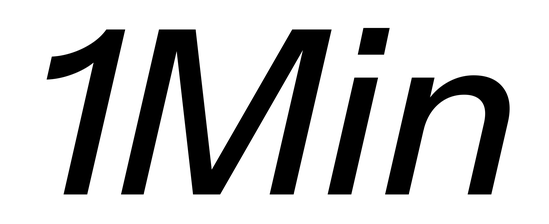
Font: InstrumentSans-Italic_Medium_Italic